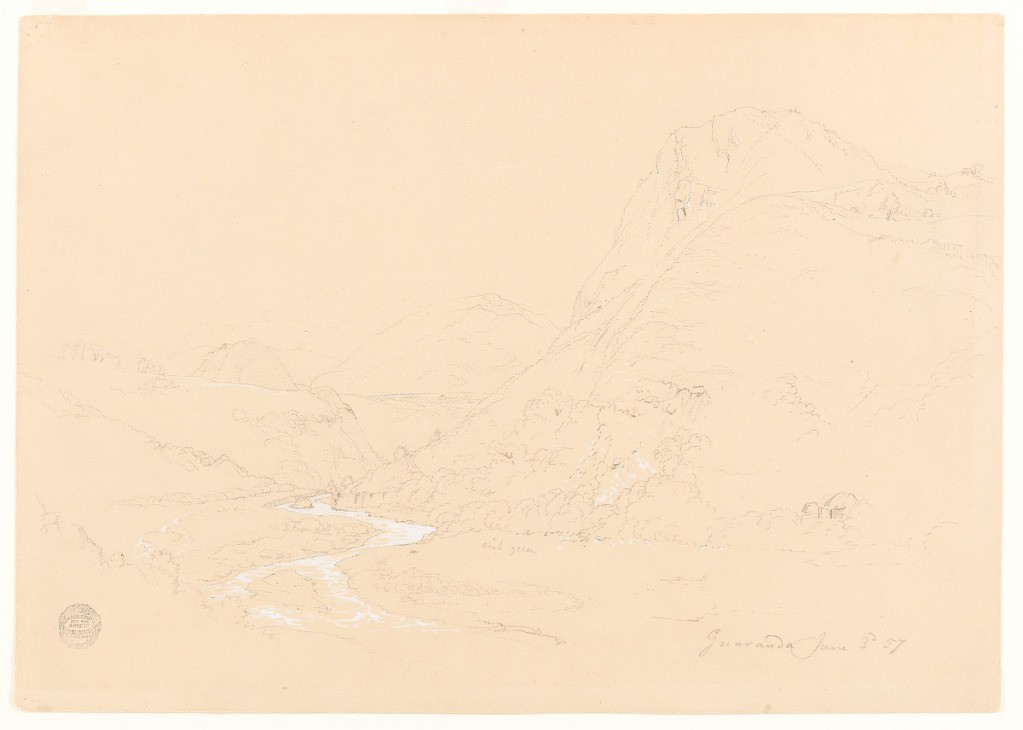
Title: Valley Near Guaranda, Ecuador
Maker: Frederic Edwin Church, American, 1826–1900
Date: June 3, 1857
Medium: Graphite, brush and white gouache on tan wove paper
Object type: Drawing
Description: Landscape sketch of mountains and valley near Guaranda, Ecuador. A prominent, rocky, and wooded hill dominates the composition at right and descends from right to left into a river valley at lower left. The river, rendered in white gouache, curves through the valley from the middle distance into the foreground. In foreground at right, a human-made structure is visible at base of hill. At left, an elevated plain extends towards mountains in the distance.